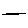
Label: line